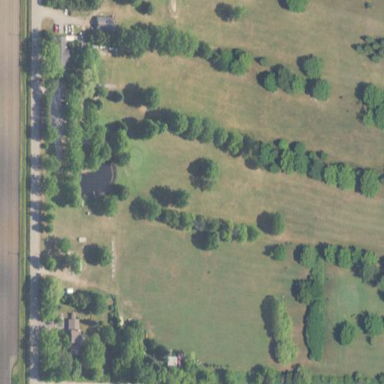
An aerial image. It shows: Area with grass used as rough in golf course.